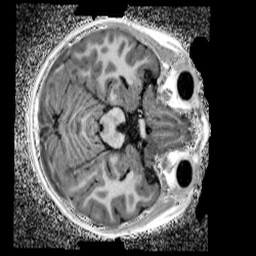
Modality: UNIT1_denoised
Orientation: axial
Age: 10
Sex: male
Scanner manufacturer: siemens
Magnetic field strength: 3 T
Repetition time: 4 s
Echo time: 0.00299 s